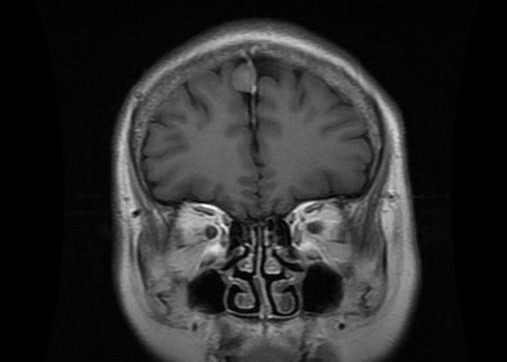
Label: meningioma